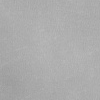
Atmospheric dust classification: dusty